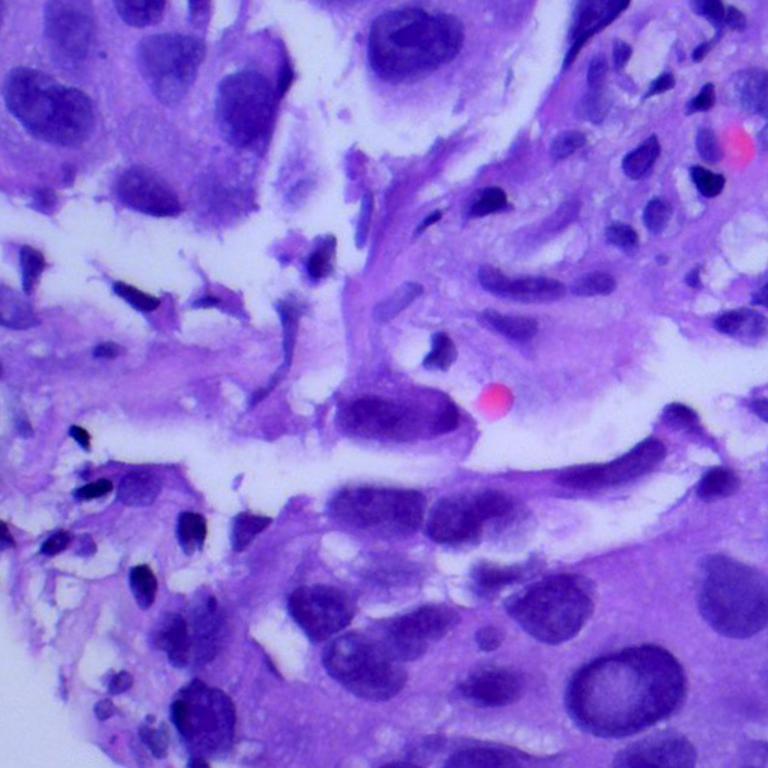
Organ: lung
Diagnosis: adenocarcinomas